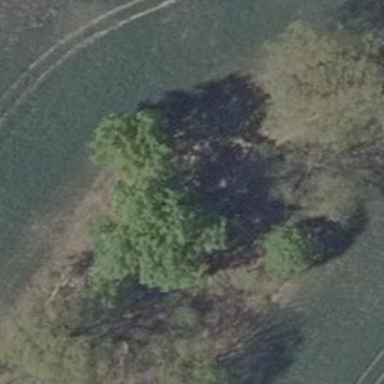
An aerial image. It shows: Hunting stand.